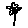
Label: flower